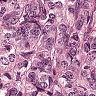
Metastatic tissue present: yes